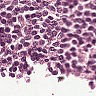
Metastatic tissue present: no